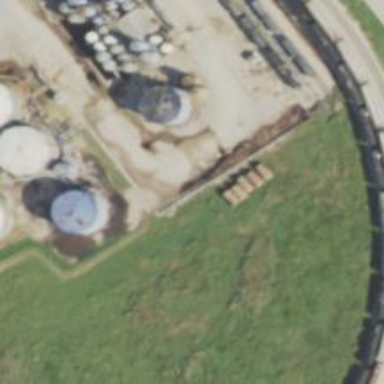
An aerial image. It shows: Storage tank that is man-made.